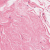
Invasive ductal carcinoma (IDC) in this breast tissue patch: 0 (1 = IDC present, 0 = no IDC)